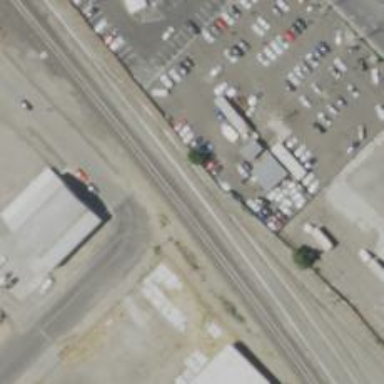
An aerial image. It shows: Railway siding for service.